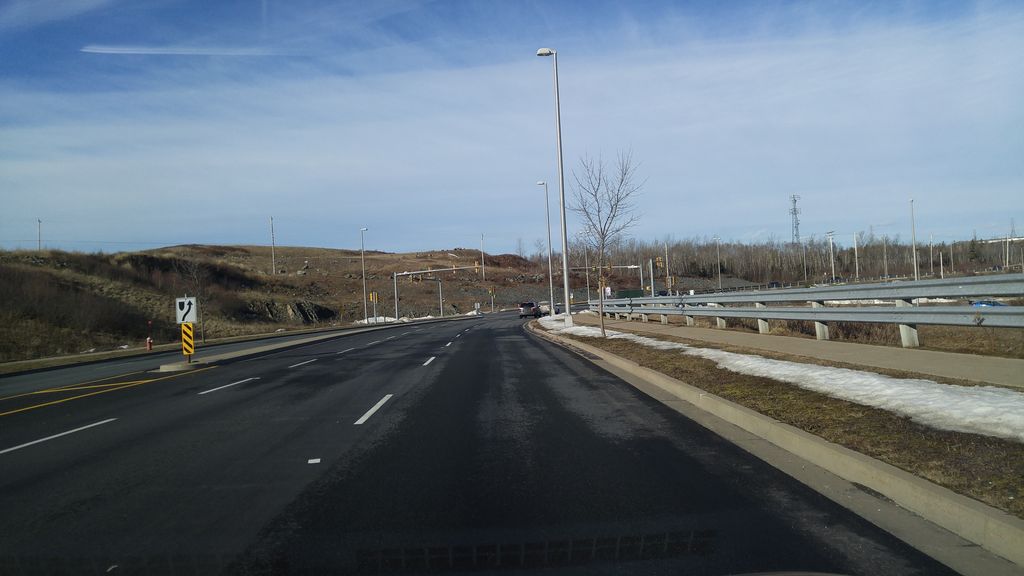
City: halifax